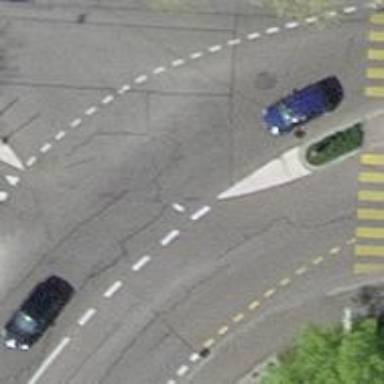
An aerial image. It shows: Tertiary road with asphalt surface and separate sidewalk.